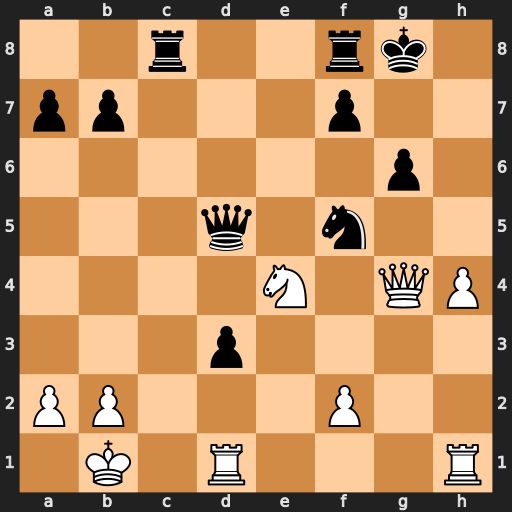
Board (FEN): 2r2rk1/pp3p2/6p1/3q1n2/4N1QP/3p4/PP3P2/1K1R3R
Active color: w
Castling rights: -
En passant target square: -
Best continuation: Nf6+ Kg7 Nxd5